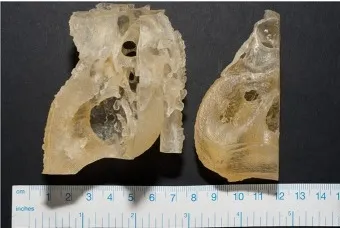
Photographs of the final models, with a measuring tape to demonstrate size. And using the polyjet printer in Agilus30.
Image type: medical_photograph (skin_photograph)